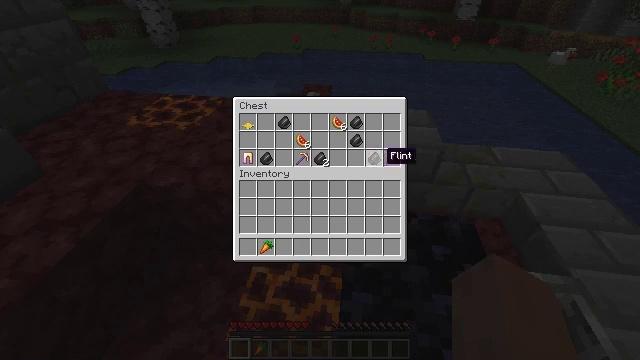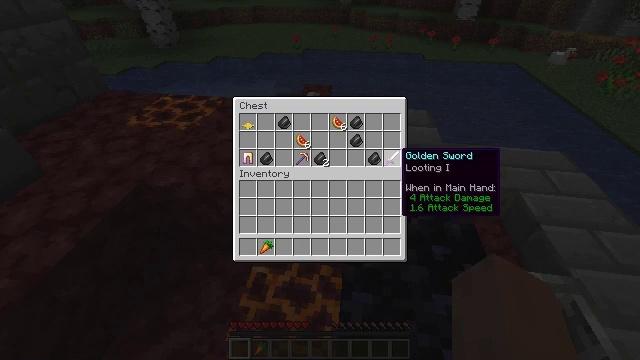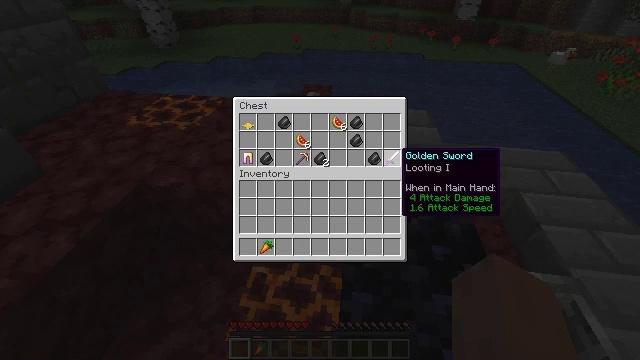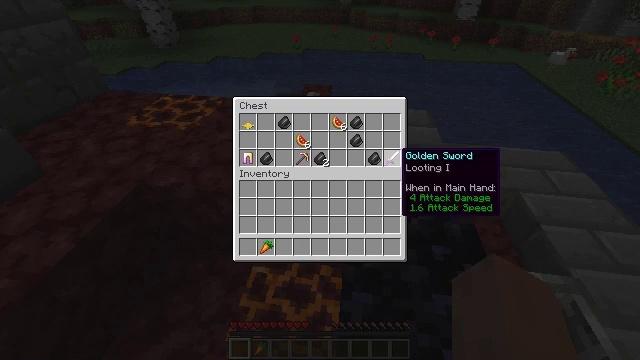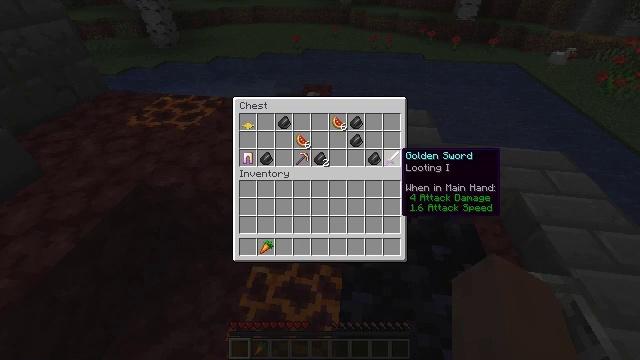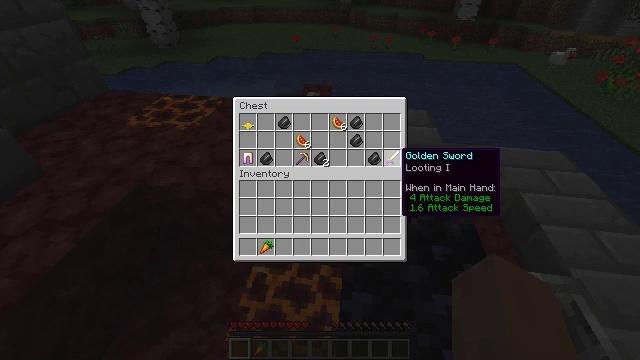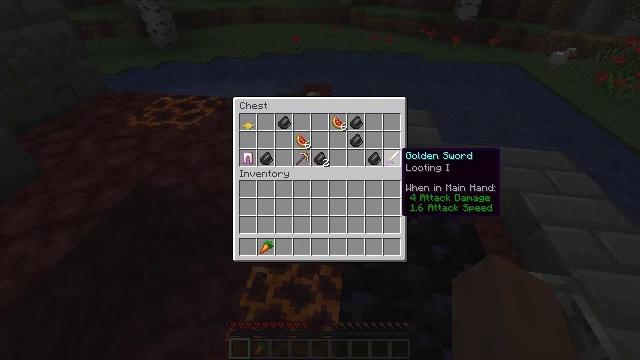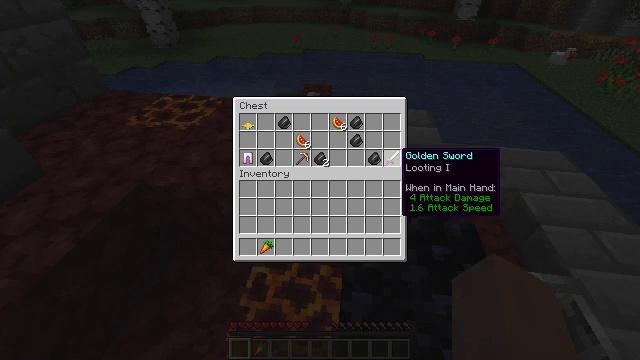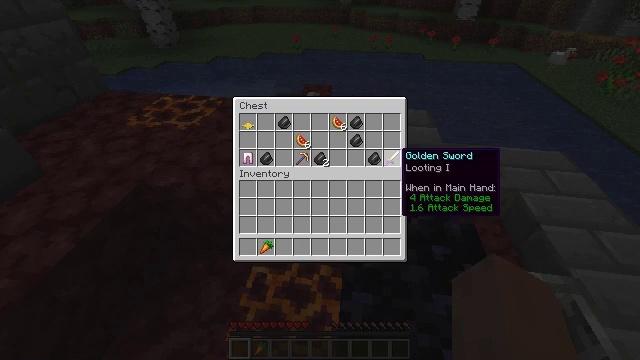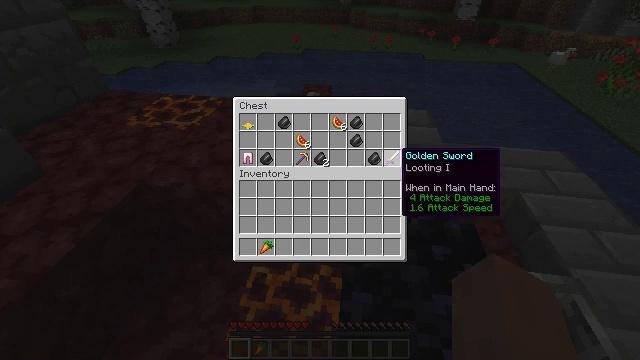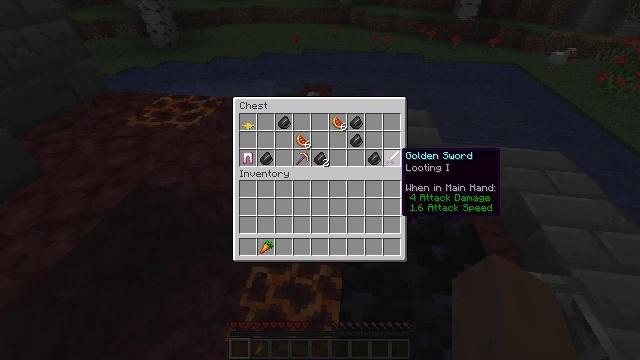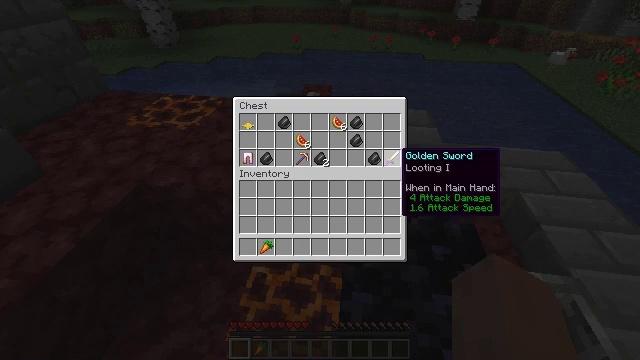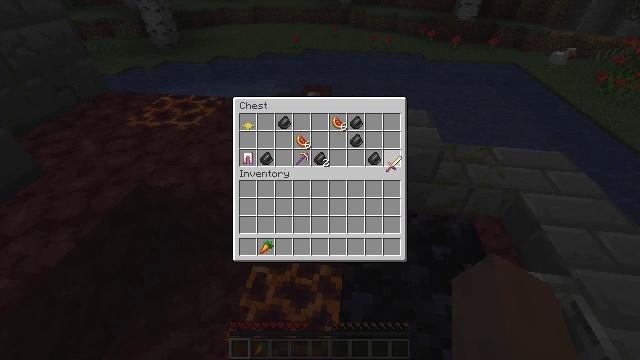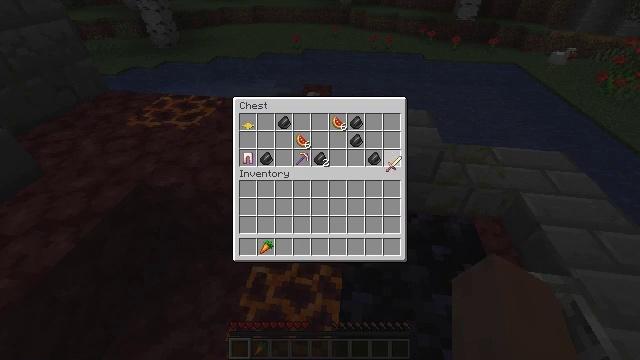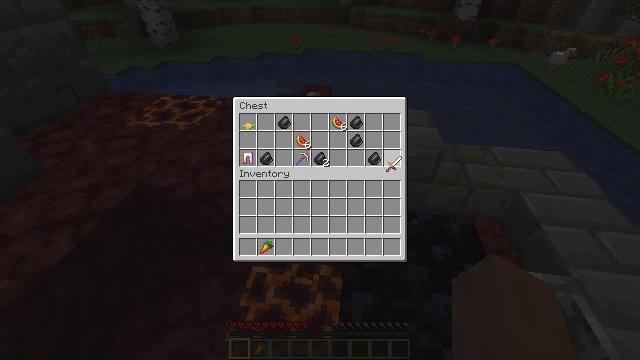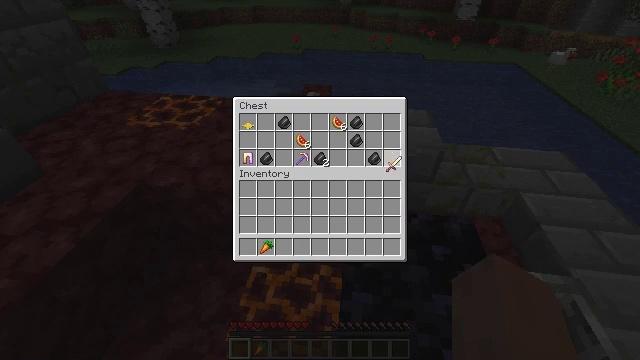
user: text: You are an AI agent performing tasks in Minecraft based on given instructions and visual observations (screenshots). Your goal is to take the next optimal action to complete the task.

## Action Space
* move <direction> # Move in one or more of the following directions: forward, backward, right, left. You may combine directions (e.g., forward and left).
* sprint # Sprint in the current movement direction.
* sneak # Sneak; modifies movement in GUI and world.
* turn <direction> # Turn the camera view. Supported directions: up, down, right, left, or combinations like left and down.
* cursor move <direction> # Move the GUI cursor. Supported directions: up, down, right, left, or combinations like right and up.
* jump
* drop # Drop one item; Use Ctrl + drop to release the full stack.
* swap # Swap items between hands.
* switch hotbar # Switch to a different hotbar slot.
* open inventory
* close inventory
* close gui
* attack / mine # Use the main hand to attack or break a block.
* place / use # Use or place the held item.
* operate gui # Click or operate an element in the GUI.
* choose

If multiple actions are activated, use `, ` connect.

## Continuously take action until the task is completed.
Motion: motion action
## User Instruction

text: Combat the chicken.
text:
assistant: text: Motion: turn right
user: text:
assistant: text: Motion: no_op
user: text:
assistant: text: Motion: no_op
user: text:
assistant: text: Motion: no_op
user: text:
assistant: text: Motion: no_op
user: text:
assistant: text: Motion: no_op
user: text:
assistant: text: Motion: no_op
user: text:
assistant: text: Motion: no_op
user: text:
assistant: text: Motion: no_op
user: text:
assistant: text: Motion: no_op
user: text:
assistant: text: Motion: no_op
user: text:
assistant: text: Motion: attack / mine
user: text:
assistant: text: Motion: attack / mine
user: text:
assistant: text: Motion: attack / mine
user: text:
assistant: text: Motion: attack / mine
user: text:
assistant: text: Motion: no_op
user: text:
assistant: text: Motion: turn left and down
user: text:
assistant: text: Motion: turn left and down
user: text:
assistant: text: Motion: turn down
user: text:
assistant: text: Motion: no_op
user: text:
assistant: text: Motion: no_op
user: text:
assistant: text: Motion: no_op
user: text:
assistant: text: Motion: turn down
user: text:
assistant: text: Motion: no_op
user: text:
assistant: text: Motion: turn left
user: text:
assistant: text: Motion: turn left
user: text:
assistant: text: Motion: no_op
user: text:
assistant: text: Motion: no_op
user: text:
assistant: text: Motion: no_op
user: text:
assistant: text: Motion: no_op